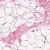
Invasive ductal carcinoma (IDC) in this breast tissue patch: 0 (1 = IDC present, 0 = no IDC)